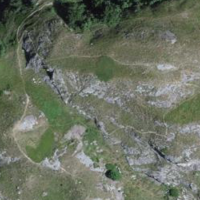
EUNIS habitat code: 48
Species observed at this site:
Stachys recta
Saxifraga paniculata
Bromus squarrosus